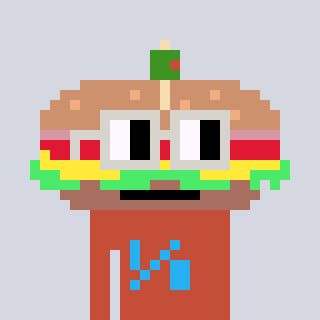
a pixel art character with square light gray glasses, a sandwich-shaped head and a rust-colored body on a cool background